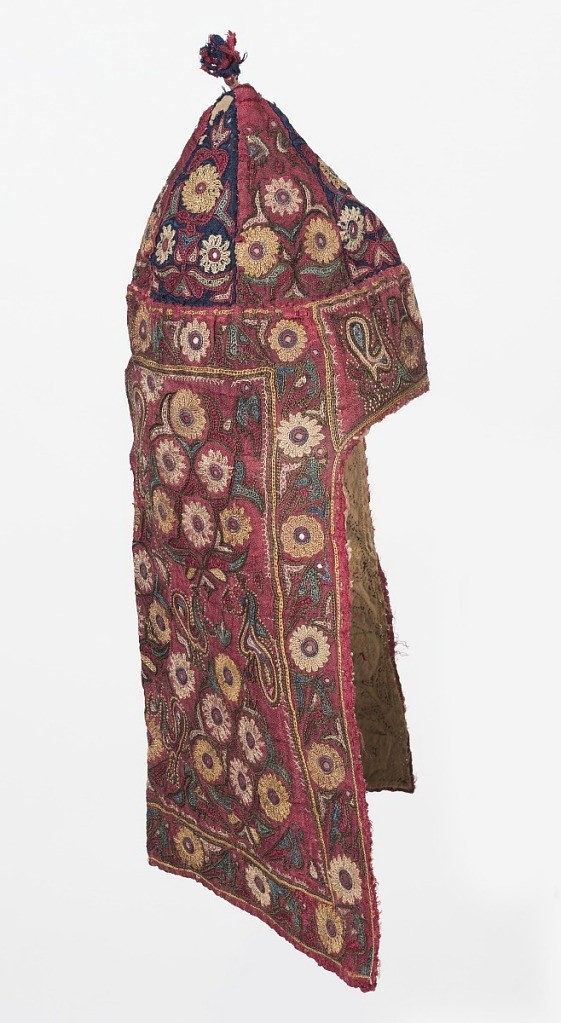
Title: Hat
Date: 19th century
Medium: silk (satin) embroidered in colored silk, linen, metal thread and glass Technique: embroidered on silk satin
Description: Cap made of triangular sections coming to a point at the top and finished with a tassel; forehead band and square at back falling to shoulder.  Dark red satin with embroidery (principally chain stitch) in design of open flowers with leaves and birds.  Lined with tan linen.